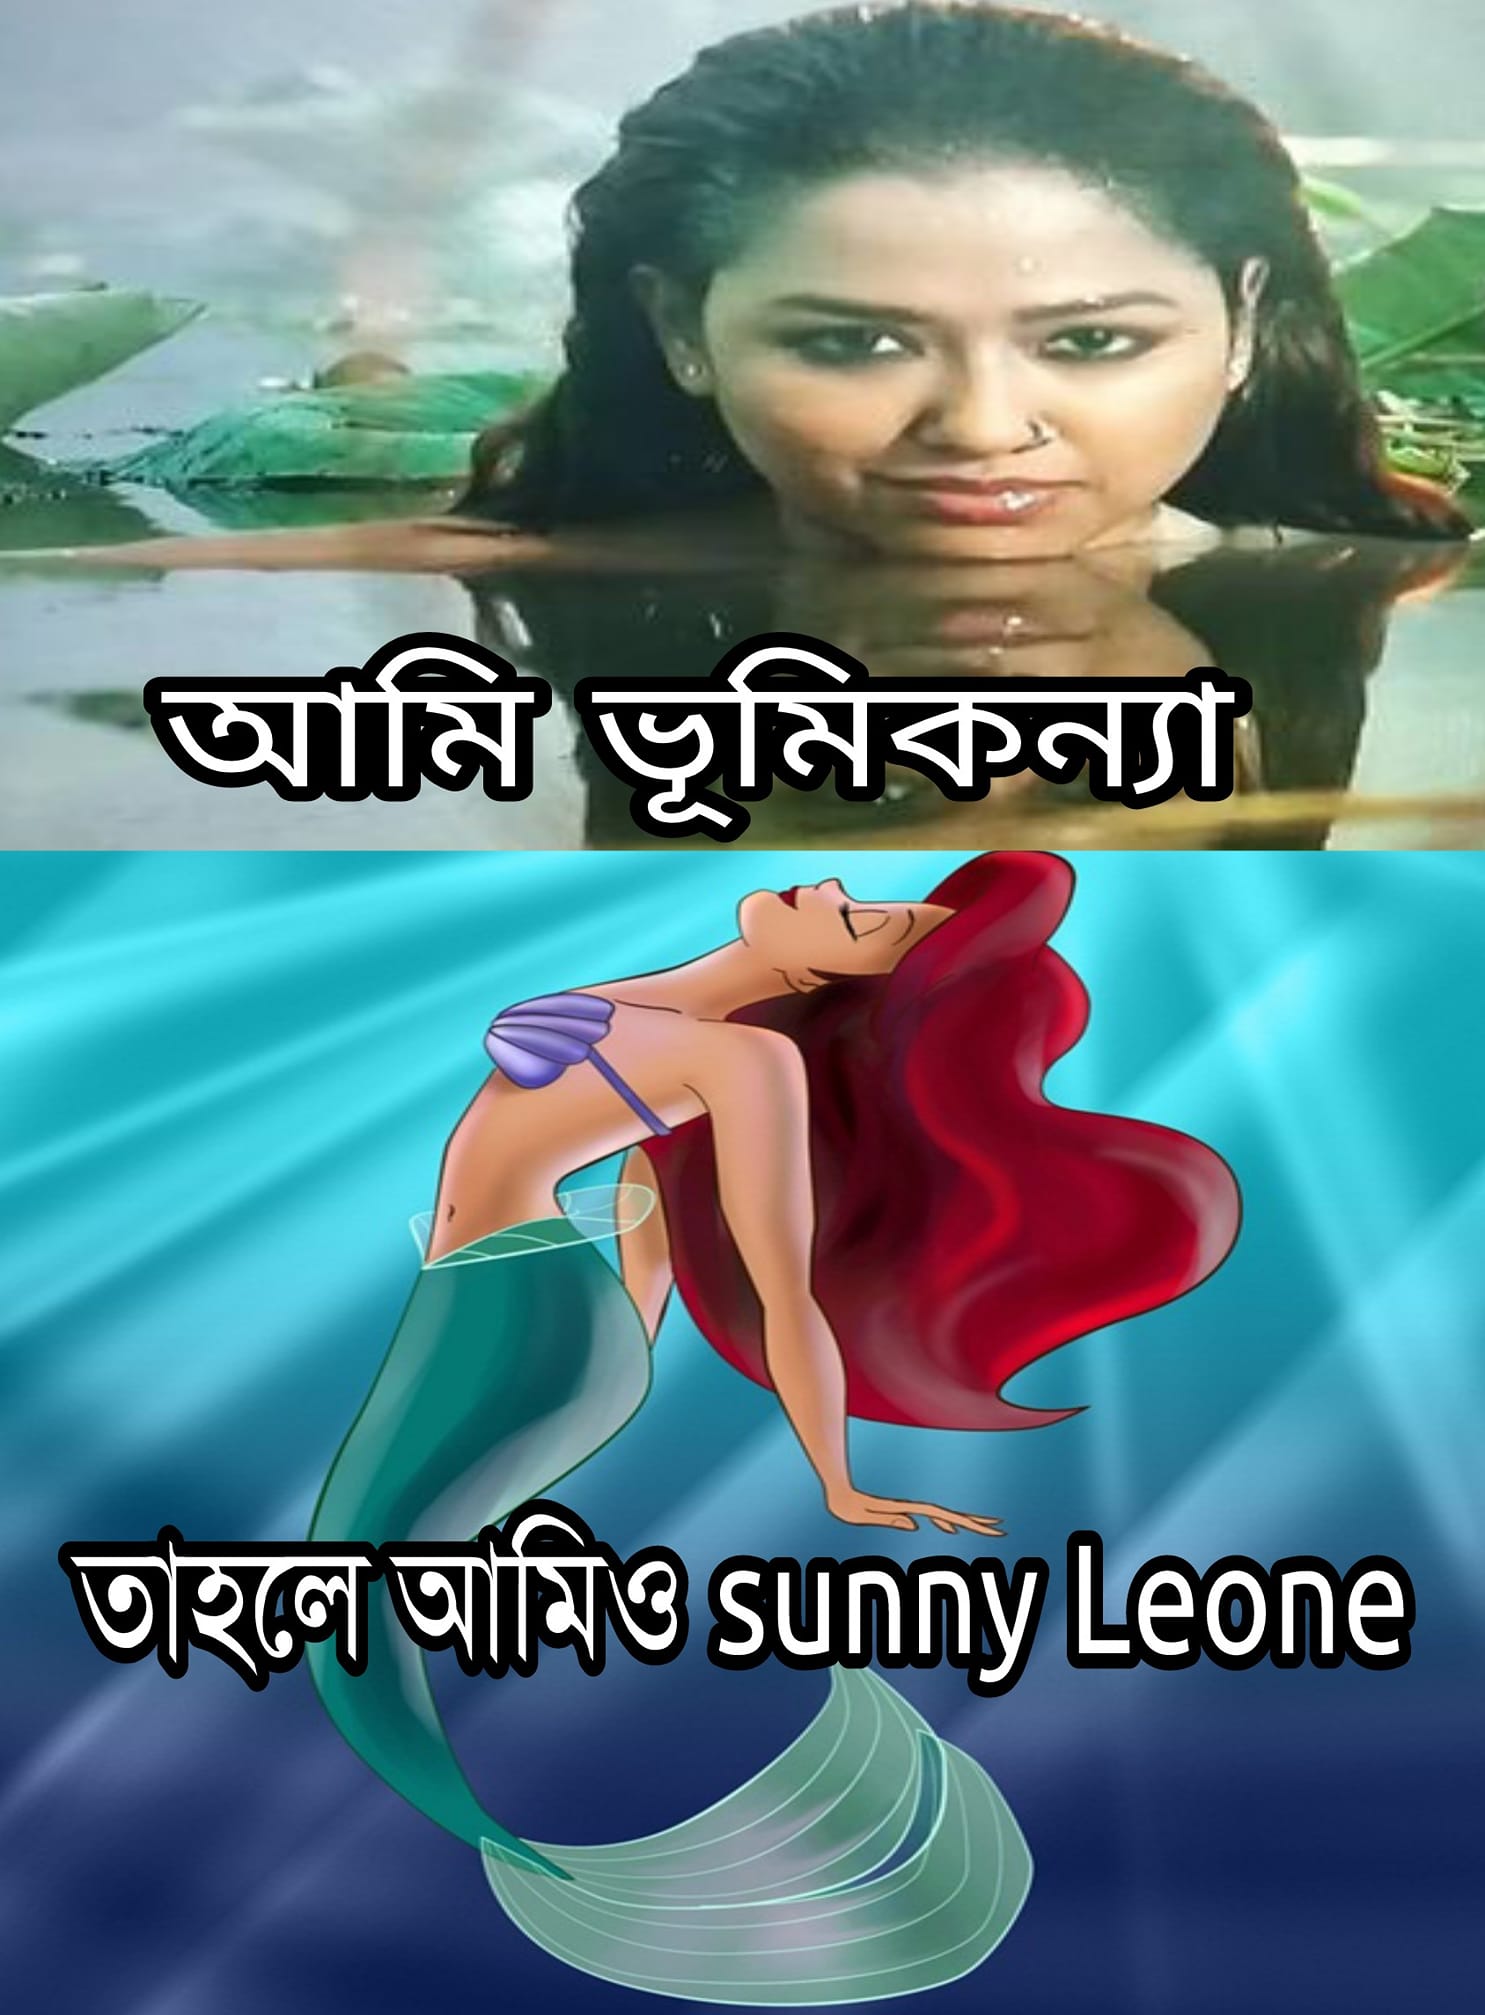
Caption: আমি ভুমিকন্যা   তাহলে আমিও  sunny Leone
Label: hate